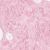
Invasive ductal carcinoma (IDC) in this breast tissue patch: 0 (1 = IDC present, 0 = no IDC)